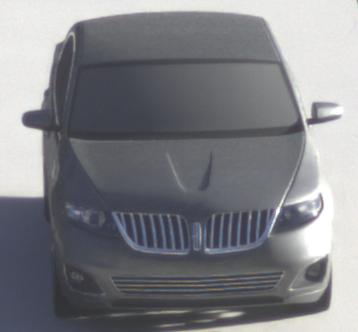
Make: Lincoln
Model: MKS
Detailed model: -
Model produced from: 2008
Model produced until: 2011
Doors: 4
Color: gray
Road condition: dry road
Daytime: morning or afternoon
Contrast: medium contrast